Question: I've look in the android documentation on how to implement alertdialog with a xml layout
<URL>
when i run the program and click the todo button the program crashes can anyone help?
here's my source code:
'''
import android.app.Activity;
import android.app.AlertDialog;
import android.content.Context;
import android.os.Bundle;
import android.view.LayoutInflater;
import android.view.View;
import android.view.View.OnClickListener;
import android.widget.Button;
public class StartMoving extends Activity implements OnClickListener {
Button todo;
@Override
protected void onCreate(Bundle savedInstanceState) {
// TODO Auto-generated method stub
super.onCreate(savedInstanceState);
setContentView(R.layout.start_moving);
todo = (Button) findViewById(R.id.bTodo);
todo.setOnClickListener(this);
}
public void onClick(View v) {
// TODO Auto-generated method stub
switch (v.getId()) {
case R.id.bTodo:
AlertDialog.Builder builder;
AlertDialog alertDialog;
Context mContext = getApplicationContext();
LayoutInflater inflater = (LayoutInflater) mContext.getSystemService(LAYOUT_INFLATER_SERVICE);
View layout = inflater.inflate(R.layout.to_do_list, null);
builder = new AlertDialog.Builder(mContext);
builder.setView(layout);
alertDialog = builder.create();
alertDialog.show();
break;
default:
break;
}
}
}
'''
here's the xml file named to_do_list.xml
'''
<?xml version="1.0" encoding="utf-8"?>
<LinearLayout xmlns:android="http://schemas.android.com/apk/res/android"
android:layout_width="fill_parent"
android:layout_height="fill_parent"
android:orientation="vertical"
android:weightSum="100" >
<ScrollView
android:id="@+id/svTips"
android:layout_width="fill_parent"
android:layout_height="fill_parent"
android:layout_weight="87" >
<LinearLayout
android:layout_width="wrap_content"
android:layout_height="wrap_content"
android:orientation="vertical" >
<TextView
android:id="@+id/tvTipsTitle"
android:layout_width="wrap_content"
android:layout_height="wrap_content"
android:layout_gravity="center"
android:layout_marginBottom="10dp"
android:text="@string/tips"
android:textAppearance="?android:attr/textAppearanceLarge" />
<TextView
android:id="@+id/tvtmb"
android:layout_width="wrap_content"
android:layout_height="wrap_content"
android:layout_marginBottom="5dp"
android:text="@string/two_months_before"
android:textAppearance="?android:attr/textAppearanceMedium" />
<LinearLayout
android:layout_width="wrap_content"
android:layout_height="wrap_content"
android:orientation="horizontal" >
<CheckBox
android:layout_width="wrap_content"
android:layout_height="wrap_content" />
<TextView
android:id="@+id/tvtmbSAP"
android:layout_width="wrap_content"
android:layout_height="wrap_content"
android:text="@string/tmb_sort_and_purge"
android:textStyle="bold" />
</LinearLayout>
<TextView
android:id="@+id/tvtmb_sap_content"
android:layout_width="wrap_content"
android:layout_height="wrap_content"
android:layout_marginBottom="5dp"
android:text="@string/tmb_sap_content" />
<LinearLayout
android:layout_width="wrap_content"
android:layout_height="wrap_content"
android:orientation="horizontal" >
<CheckBox
android:layout_width="wrap_content"
android:layout_height="wrap_content" />
<TextView
android:id="@+id/tvtmbR"
android:layout_width="wrap_content"
android:layout_height="wrap_content"
android:text="@string/tmb_research"
android:textStyle="bold" />
</LinearLayout>
<TextView
android:id="@+id/tvtmb_r_content"
android:layout_width="wrap_content"
android:layout_height="wrap_content"
android:layout_marginBottom="5dp"
android:text="@string/tmb_r_content" />
<LinearLayout
android:layout_width="wrap_content"
android:layout_height="wrap_content"
android:orientation="horizontal" >
<CheckBox
android:layout_width="wrap_content"
android:layout_height="wrap_content" />
<TextView
android:id="@+id/tvtmbCAMB"
android:layout_width="wrap_content"
android:layout_height="wrap_content"
android:text="@string/tmb_create_a_moving_builder"
android:textStyle="bold" />
</LinearLayout>
<TextView
android:id="@+id/tvtmb_camb_content"
android:layout_width="wrap_content"
android:layout_height="wrap_content"
android:layout_marginBottom="5dp"
android:text="@string/tmb_camb_content" />
<TextView
android:id="@+id/tvswb"
android:layout_width="wrap_content"
android:layout_height="wrap_content"
android:layout_marginBottom="5dp"
android:text="@string/six_weeks_before"
android:textAppearance="?android:attr/textAppearanceMedium" />
<LinearLayout
android:layout_width="wrap_content"
android:layout_height="wrap_content"
android:orientation="horizontal" >
<CheckBox
android:layout_width="wrap_content"
android:layout_height="wrap_content" />
<TextView
android:id="@+id/tvswb_ordersupplies"
android:layout_width="wrap_content"
android:layout_height="wrap_content"
android:text="@string/swb_order_supplies"
android:textStyle="bold" />
</LinearLayout>
<TextView
android:id="@+id/tvswb_os_content"
android:layout_width="wrap_content"
android:layout_height="wrap_content"
android:layout_marginBottom="5dp"
android:text="@string/swb_os_content" />
<LinearLayout
android:layout_width="wrap_content"
android:layout_height="wrap_content"
android:orientation="horizontal" >
<CheckBox
android:layout_width="wrap_content"
android:layout_height="wrap_content" />
<TextView
android:id="@+id/tvswb_use_it_or_lose_it"
android:layout_width="wrap_content"
android:layout_height="wrap_content"
android:text="@string/swb_use_it_or_lose_it"
android:textStyle="bold" />
</LinearLayout>
<TextView
android:id="@+id/tvswb_uioli_content"
android:layout_width="wrap_content"
android:layout_height="wrap_content"
android:layout_marginBottom="5dp"
android:text="@string/swb_uioli_content" />
<LinearLayout
android:layout_width="wrap_content"
android:layout_height="wrap_content"
android:orientation="horizontal" >
<CheckBox
android:layout_width="wrap_content"
android:layout_height="wrap_content" />
<TextView
android:id="@+id/tvswb_take_measurement"
android:layout_width="wrap_content"
android:layout_height="wrap_content"
android:text="@string/swb_take_measurement"
android:textStyle="bold" />
</LinearLayout>
<TextView
android:id="@+id/tvswb_tm_content"
android:layout_width="wrap_content"
android:layout_height="wrap_content"
android:layout_marginBottom="5dp"
android:text="@string/swb_tm_content" />
<TextView
android:id="@+id/tvomb"
android:layout_width="wrap_content"
android:layout_height="wrap_content"
android:layout_marginBottom="5dp"
android:text="@string/one_month_before"
android:textAppearance="?android:attr/textAppearanceMedium" />
<LinearLayout
android:layout_width="wrap_content"
android:layout_height="wrap_content"
android:orientation="horizontal" >
<CheckBox
android:layout_width="wrap_content"
android:layout_height="wrap_content" />
<TextView
android:id="@+id/tvomb_choose_your_mover_and_confirm_the_arragements"
android:layout_width="wrap_content"
android:layout_height="wrap_content"
android:text="@string/omb_choose_your_mover_and_confirm_the_arragements"
android:textStyle="bold" />
</LinearLayout>
<TextView
android:id="@+id/tvomb_cymacta_content"
android:layout_width="wrap_content"
android:layout_height="wrap_content"
android:layout_marginBottom="5dp"
android:text="@string/omb_cymacta_content" />
<LinearLayout
android:layout_width="wrap_content"
android:layout_height="wrap_content"
android:orientation="horizontal" >
<CheckBox
android:layout_width="wrap_content"
android:layout_height="wrap_content" />
<TextView
android:id="@+id/tvomb_begin_packing"
android:layout_width="wrap_content"
android:layout_height="wrap_content"
android:text="@string/omb_begin_paking"
android:textStyle="bold" />
</LinearLayout>
<TextView
android:id="@+id/tvomb_bp_content"
android:layout_width="wrap_content"
android:layout_height="wrap_content"
android:layout_marginBottom="5dp"
android:text="@string/omb_bp_content" />
<LinearLayout
android:layout_width="wrap_content"
android:layout_height="wrap_content"
android:orientation="horizontal" >
<CheckBox
android:layout_width="wrap_content"
android:layout_height="wrap_content" />
<TextView
android:id="@+id/tvomb_label"
android:layout_width="wrap_content"
android:layout_height="wrap_content"
android:text="@string/omb_label"
android:textStyle="bold" />
</LinearLayout>
<TextView
android:id="@+id/tvomb_l_content"
android:layout_width="wrap_content"
android:layout_height="wrap_content"
android:layout_marginBottom="5dp"
android:text="@string/omb_l_content" />
<LinearLayout
android:layout_width="wrap_content"
android:layout_height="wrap_content"
android:orientation="horizontal" >
<CheckBox
android:layout_width="wrap_content"
android:layout_height="wrap_content" />
<TextView
android:id="@+id/tvomb_separate_values"
android:layout_width="wrap_content"
android:layout_height="wrap_content"
android:text="@string/omb_separate_values"
android:textStyle="bold" />
</LinearLayout>
<TextView
android:id="@+id/tvomb_sv_content"
android:layout_width="wrap_content"
android:layout_height="wrap_content"
android:layout_marginBottom="5dp"
android:text="@string/omb_sv_content" />
<LinearLayout
android:layout_width="wrap_content"
android:layout_height="wrap_content"
android:orientation="horizontal" >
<CheckBox
android:layout_width="wrap_content"
android:layout_height="wrap_content" />
<TextView
android:id="@+id/tvomb_do_a_change_of_address"
android:layout_width="wrap_content"
android:layout_height="wrap_content"
android:text="@string/omb_do_a_change_of_address"
android:textStyle="bold" />
</LinearLayout>
<TextView
android:id="@+id/tvomb_dacoa_content"
android:layout_width="wrap_content"
android:layout_height="wrap_content"
android:layout_marginBottom="5dp"
android:text="@string/omb_dacoa_content" />
<LinearLayout
android:layout_width="wrap_content"
android:layout_height="wrap_content"
android:orientation="horizontal" >
<CheckBox
android:layout_width="wrap_content"
android:layout_height="wrap_content" />
<TextView
android:id="@+id/tvomb_notify_important_parties"
android:layout_width="wrap_content"
android:layout_height="wrap_content"
android:text="@string/omb_notify_all_important_parties"
android:textStyle="bold" />
</LinearLayout>
<TextView
android:id="@+id/tvomb_naip_content"
android:layout_width="wrap_content"
android:layout_height="wrap_content"
android:layout_marginBottom="5dp"
android:text="@string/omb_naip_content" />
</LinearLayout>
</ScrollView>
<LinearLayout
android:layout_width="wrap_content"
android:layout_height="wrap_content"
android:layout_gravity="center"
android:layout_weight="13"
android:orientation="horizontal" >
<Button
android:id="@+id/bReturntoTop"
android:layout_width="fill_parent"
android:layout_height="fill_parent"
android:layout_weight="50"
android:text="Go back to top" />
<Button
android:id="@+id/bgoto"
android:layout_width="fill_parent"
android:layout_height="fill_parent"
android:layout_weight="50"
android:text="Go to" />
</LinearLayout>
</LinearLayout>
'''
this is what the logcat shows

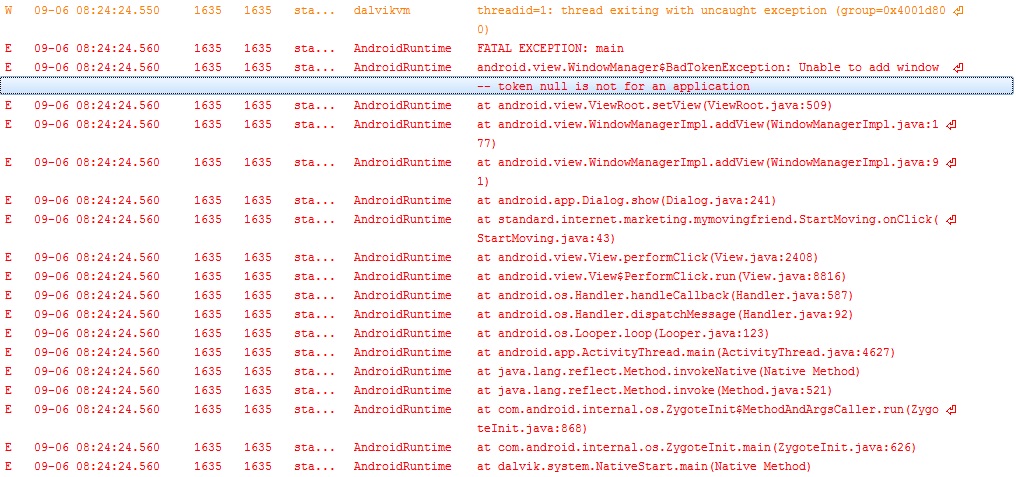
Answer: It seems that I've been reading the button from the Context and not from the alertDialog. The solution was to create a View that will be set as View for the AlertDialog and declare a button and set it as a child for the View.
'''
final View view;
LayoutInflater inf = LayoutInflater.from(StartMoving.this);
view = inf.inflate(R.layout.rename, null);
final EditText newname = (EditText) view.findViewById(R.id.etNewRoomName);
final Button todo = (BUtton) view.findViewById(R.id.bTodo);
new AlertDialog.Builder(StartMoving.this)
.setView(view)
.setTitle("Rename")
.setMessage("Enter new name for room " + currentRoom)
.show();
'''